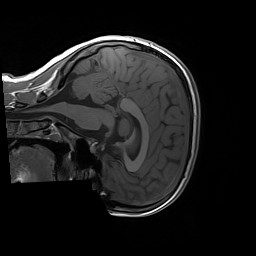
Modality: T1w
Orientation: sagittal
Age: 19
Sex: female